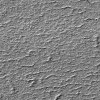
Atmospheric dust classification: not_dusty